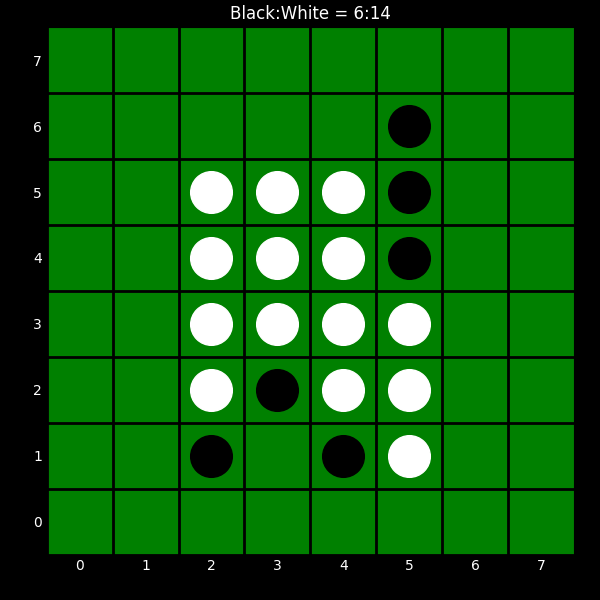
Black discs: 6
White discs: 14